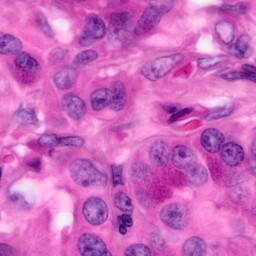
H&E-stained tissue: Pancreatic